Field crop: maize
Growth stage: 1
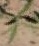
Species: atriplex